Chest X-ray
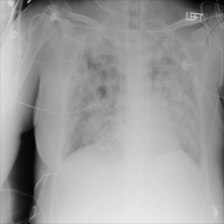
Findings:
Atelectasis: negative
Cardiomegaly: negative
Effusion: negative
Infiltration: negative
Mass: negative
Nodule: negative
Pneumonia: negative
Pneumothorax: negative
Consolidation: negative
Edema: negative
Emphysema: negative
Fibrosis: negative
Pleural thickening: negative
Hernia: negative